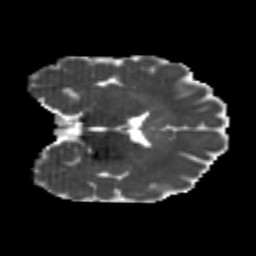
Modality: MD
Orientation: coronal
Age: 23
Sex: male
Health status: healthy
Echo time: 0.074 s